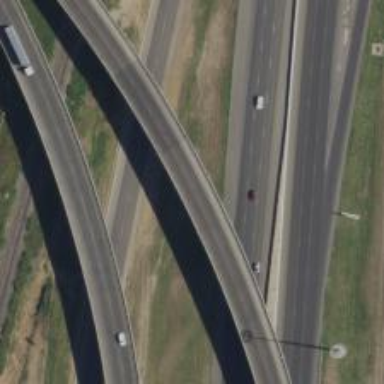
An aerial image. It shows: Primary highway with bridge.